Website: ulta-beauty
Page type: billing-address
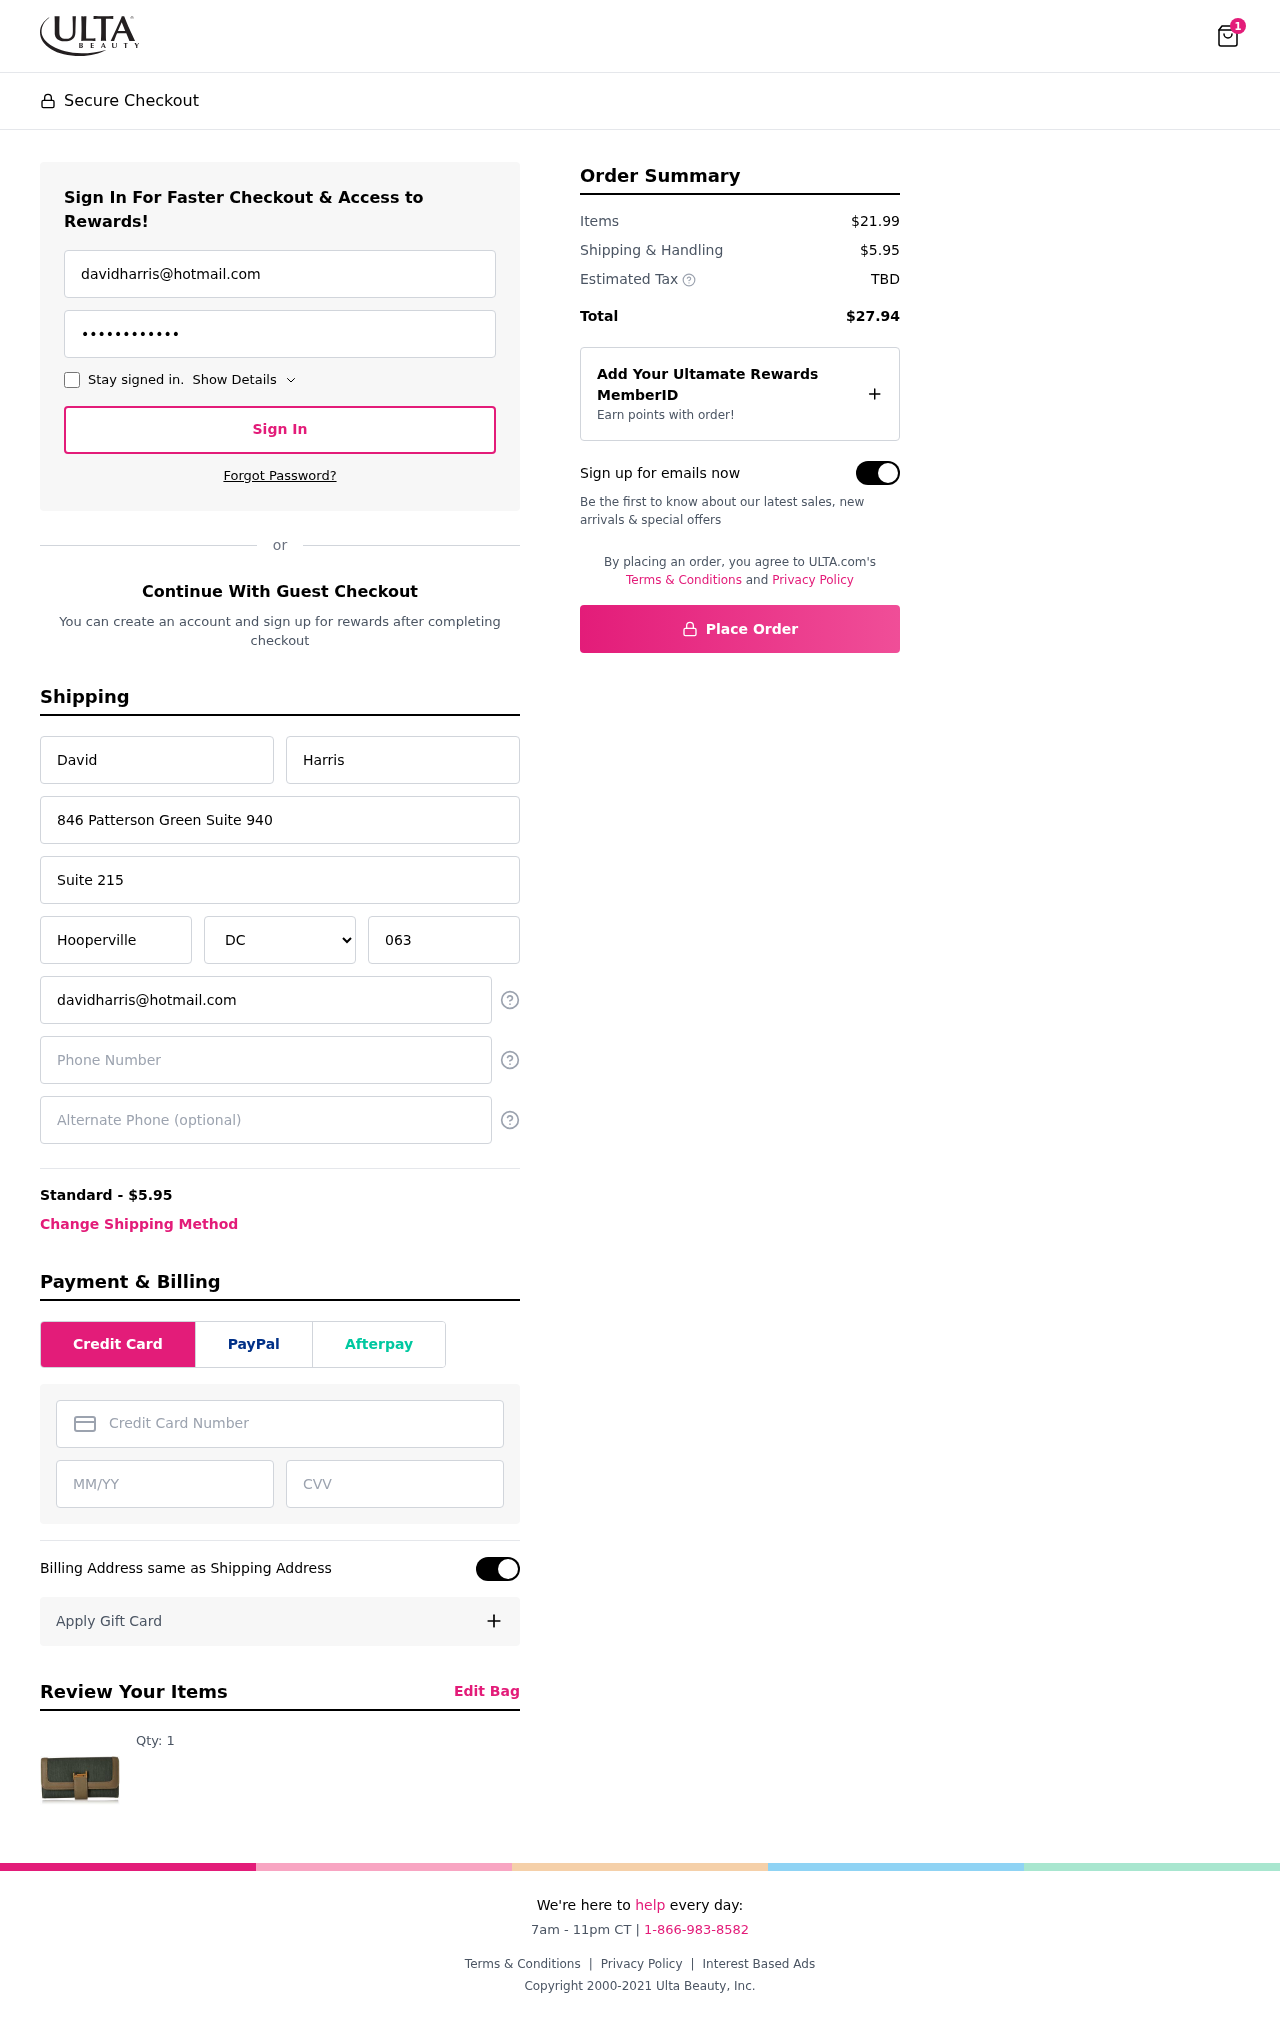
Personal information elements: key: PII_STATE
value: DC
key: PII_EMAIL
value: davidharris@hotmail.com
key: PII_FIRSTNAME
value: David
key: PII_LASTNAME
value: Harris
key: PII_STREET
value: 846 Patterson Green Suite 940
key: PII_STREET2
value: Suite 215
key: PII_CITY
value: Hooperville
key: PII_POSTCODE
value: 06375
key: PII_PHONE
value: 5072593866
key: PII_CARD_NUMBER
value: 4558 5225 5847 0960
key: PII_CARD_EXPIRY
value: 11/29
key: PII_CARD_CVV
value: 107
Product elements: key: PRODUCT1_QUANTITY
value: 1
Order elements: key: ORDER_NUM_ITEMS
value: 1
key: ORDER_SHIPPING_COST
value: $5.95
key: ORDER_SUBTOTAL
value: $21.99
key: ORDER_TOTAL
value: $27.94